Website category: phone
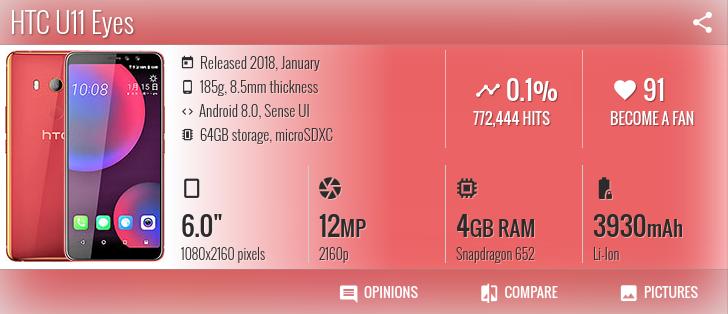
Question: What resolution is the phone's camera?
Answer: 2160p

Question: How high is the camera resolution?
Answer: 2160p

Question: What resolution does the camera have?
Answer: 2160p

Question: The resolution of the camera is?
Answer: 2160p

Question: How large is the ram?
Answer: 4 GB RAM

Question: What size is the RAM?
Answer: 4 GB RAM

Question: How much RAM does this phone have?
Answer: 4 GB RAM

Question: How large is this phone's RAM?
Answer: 4 GB RAM

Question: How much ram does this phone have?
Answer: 4 GB RAM

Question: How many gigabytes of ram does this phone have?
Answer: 4 GB RAM

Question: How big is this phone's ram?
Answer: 4 GB RAM

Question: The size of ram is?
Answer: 4 GB RAM

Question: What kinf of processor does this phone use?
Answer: Snapdragon 652

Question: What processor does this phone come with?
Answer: Snapdragon 652

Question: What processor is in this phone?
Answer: Snapdragon 652

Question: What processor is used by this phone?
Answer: Snapdragon 652

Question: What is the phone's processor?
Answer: Snapdragon 652

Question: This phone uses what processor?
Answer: Snapdragon 652

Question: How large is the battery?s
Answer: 3930 mAh

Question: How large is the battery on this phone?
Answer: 3930 mAh

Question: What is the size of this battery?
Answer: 3930 mAh

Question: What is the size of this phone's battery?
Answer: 3930 mAh

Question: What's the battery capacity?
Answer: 3930 mAh

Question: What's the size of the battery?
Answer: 3930 mAh

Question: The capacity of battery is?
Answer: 3930 mAh